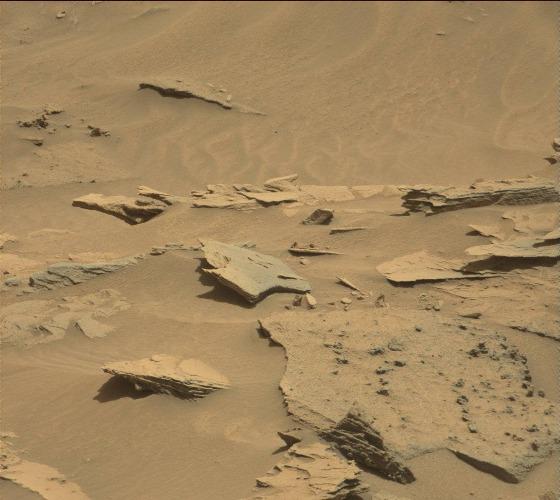
Terrain classes present: Bedrock, Gravel / Sand / Soil, Rock, Shadow